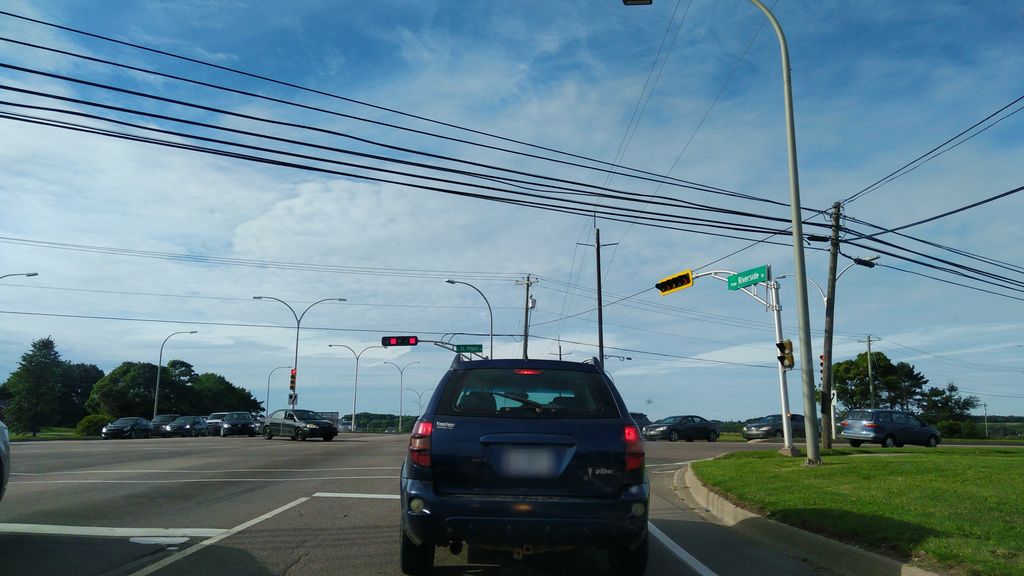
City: charlottetown